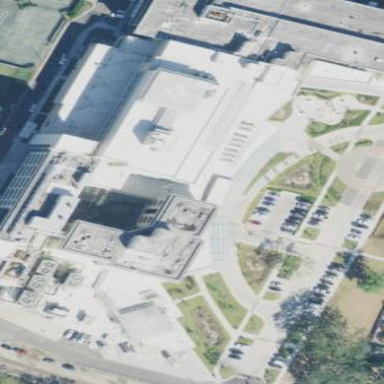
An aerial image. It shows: Hospital providing healthcare services.